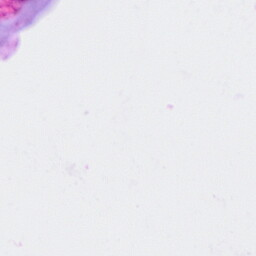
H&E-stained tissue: Ovarian